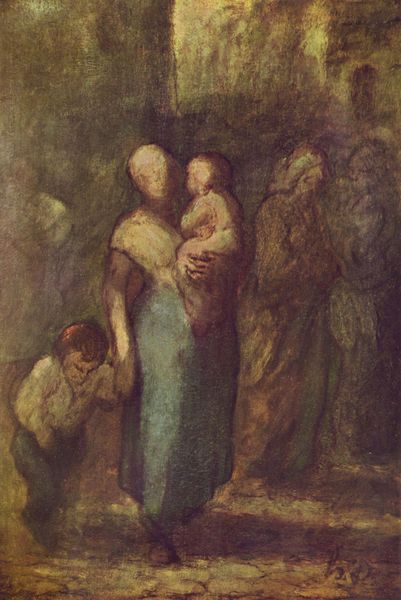
Titel: In der Straße
Künstler: Honoré Daumier
Standort: København
Institution: Ordrupgaardsamlingen
Schlagwörter: blau, dunkel, gemälde, gruppe, hand, schatten, umhang, weiß, aquarell, frauen, gelb, grün, menschen, ocker, stadt, ausschnitt, braun, frankreich, frau, grau, hell, hintergrund, kleid, kleider, kreide, licht, männer, pastell, schwarz, skizze, strasse, strassenszene, szene, tür, türkis, gebäude, rot, tuch, weg, beige, hochformat, malerei, menge, muster, rock, symbolismus, gesichter, hose, wand, arm, gesicht, halten, stein, steine, tragen, öl, dämmerung, häuser, gehen, pastos, rauch, boden, dunkelheit, figur, haare, mantel, stehend, familie, kind, mutter, personen, rosa, traurig, wald, kinder, schürze, taille, umrisse, düster, gasse, pflaster, unterhaltung, knaben, laufen, abstrakt, dunst, nebel, barun, baby, signiert, figuren, ölgemälde, angst, finster, aufrecht, stimmung, junge, abstraktion, tor, gestalt, unscharf, abstrahiert, fliessend, flucht, eingang, kopfstein, plaster, schmutz, courbet, knabe, bub, gassen, weinen, gefahr, gehweg, kopfsteinpflaster, konturen, ölmalerei, schemenhaft, gestalten, daumier, kleinkind, verschwommen, verwischt, elend, krankheit, tonig, gehend, gebückt, bettler, platten, schemen, armut, schattenfiguren, gesichtslos, dumpf, führen, säugling, ungenau, farbskizze, nachwuchs, kollwitz, anonym, fühern, goldocker, dpster, detaillos, steinpflaster, weiche übergänge, auf dem arm, kleinkiind, redilon, dämmer, plfaster, niedergeschlagenheit, konturenlos, scheamtisch